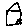
Label: house